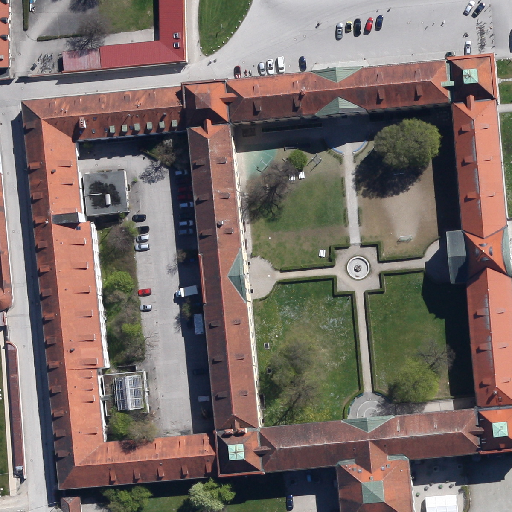
Referring expression: paved road